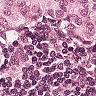
Metastatic tissue present: yes